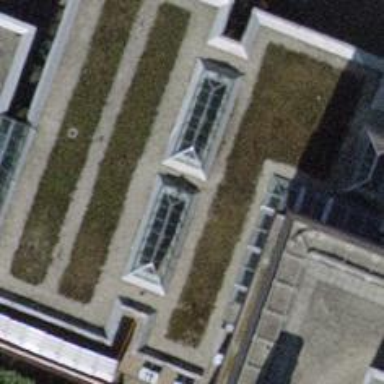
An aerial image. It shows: View of university building.